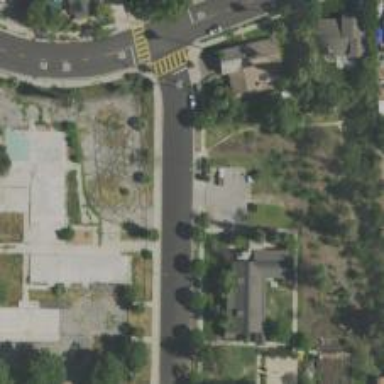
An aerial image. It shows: Driveway for service vehicles.